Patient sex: M
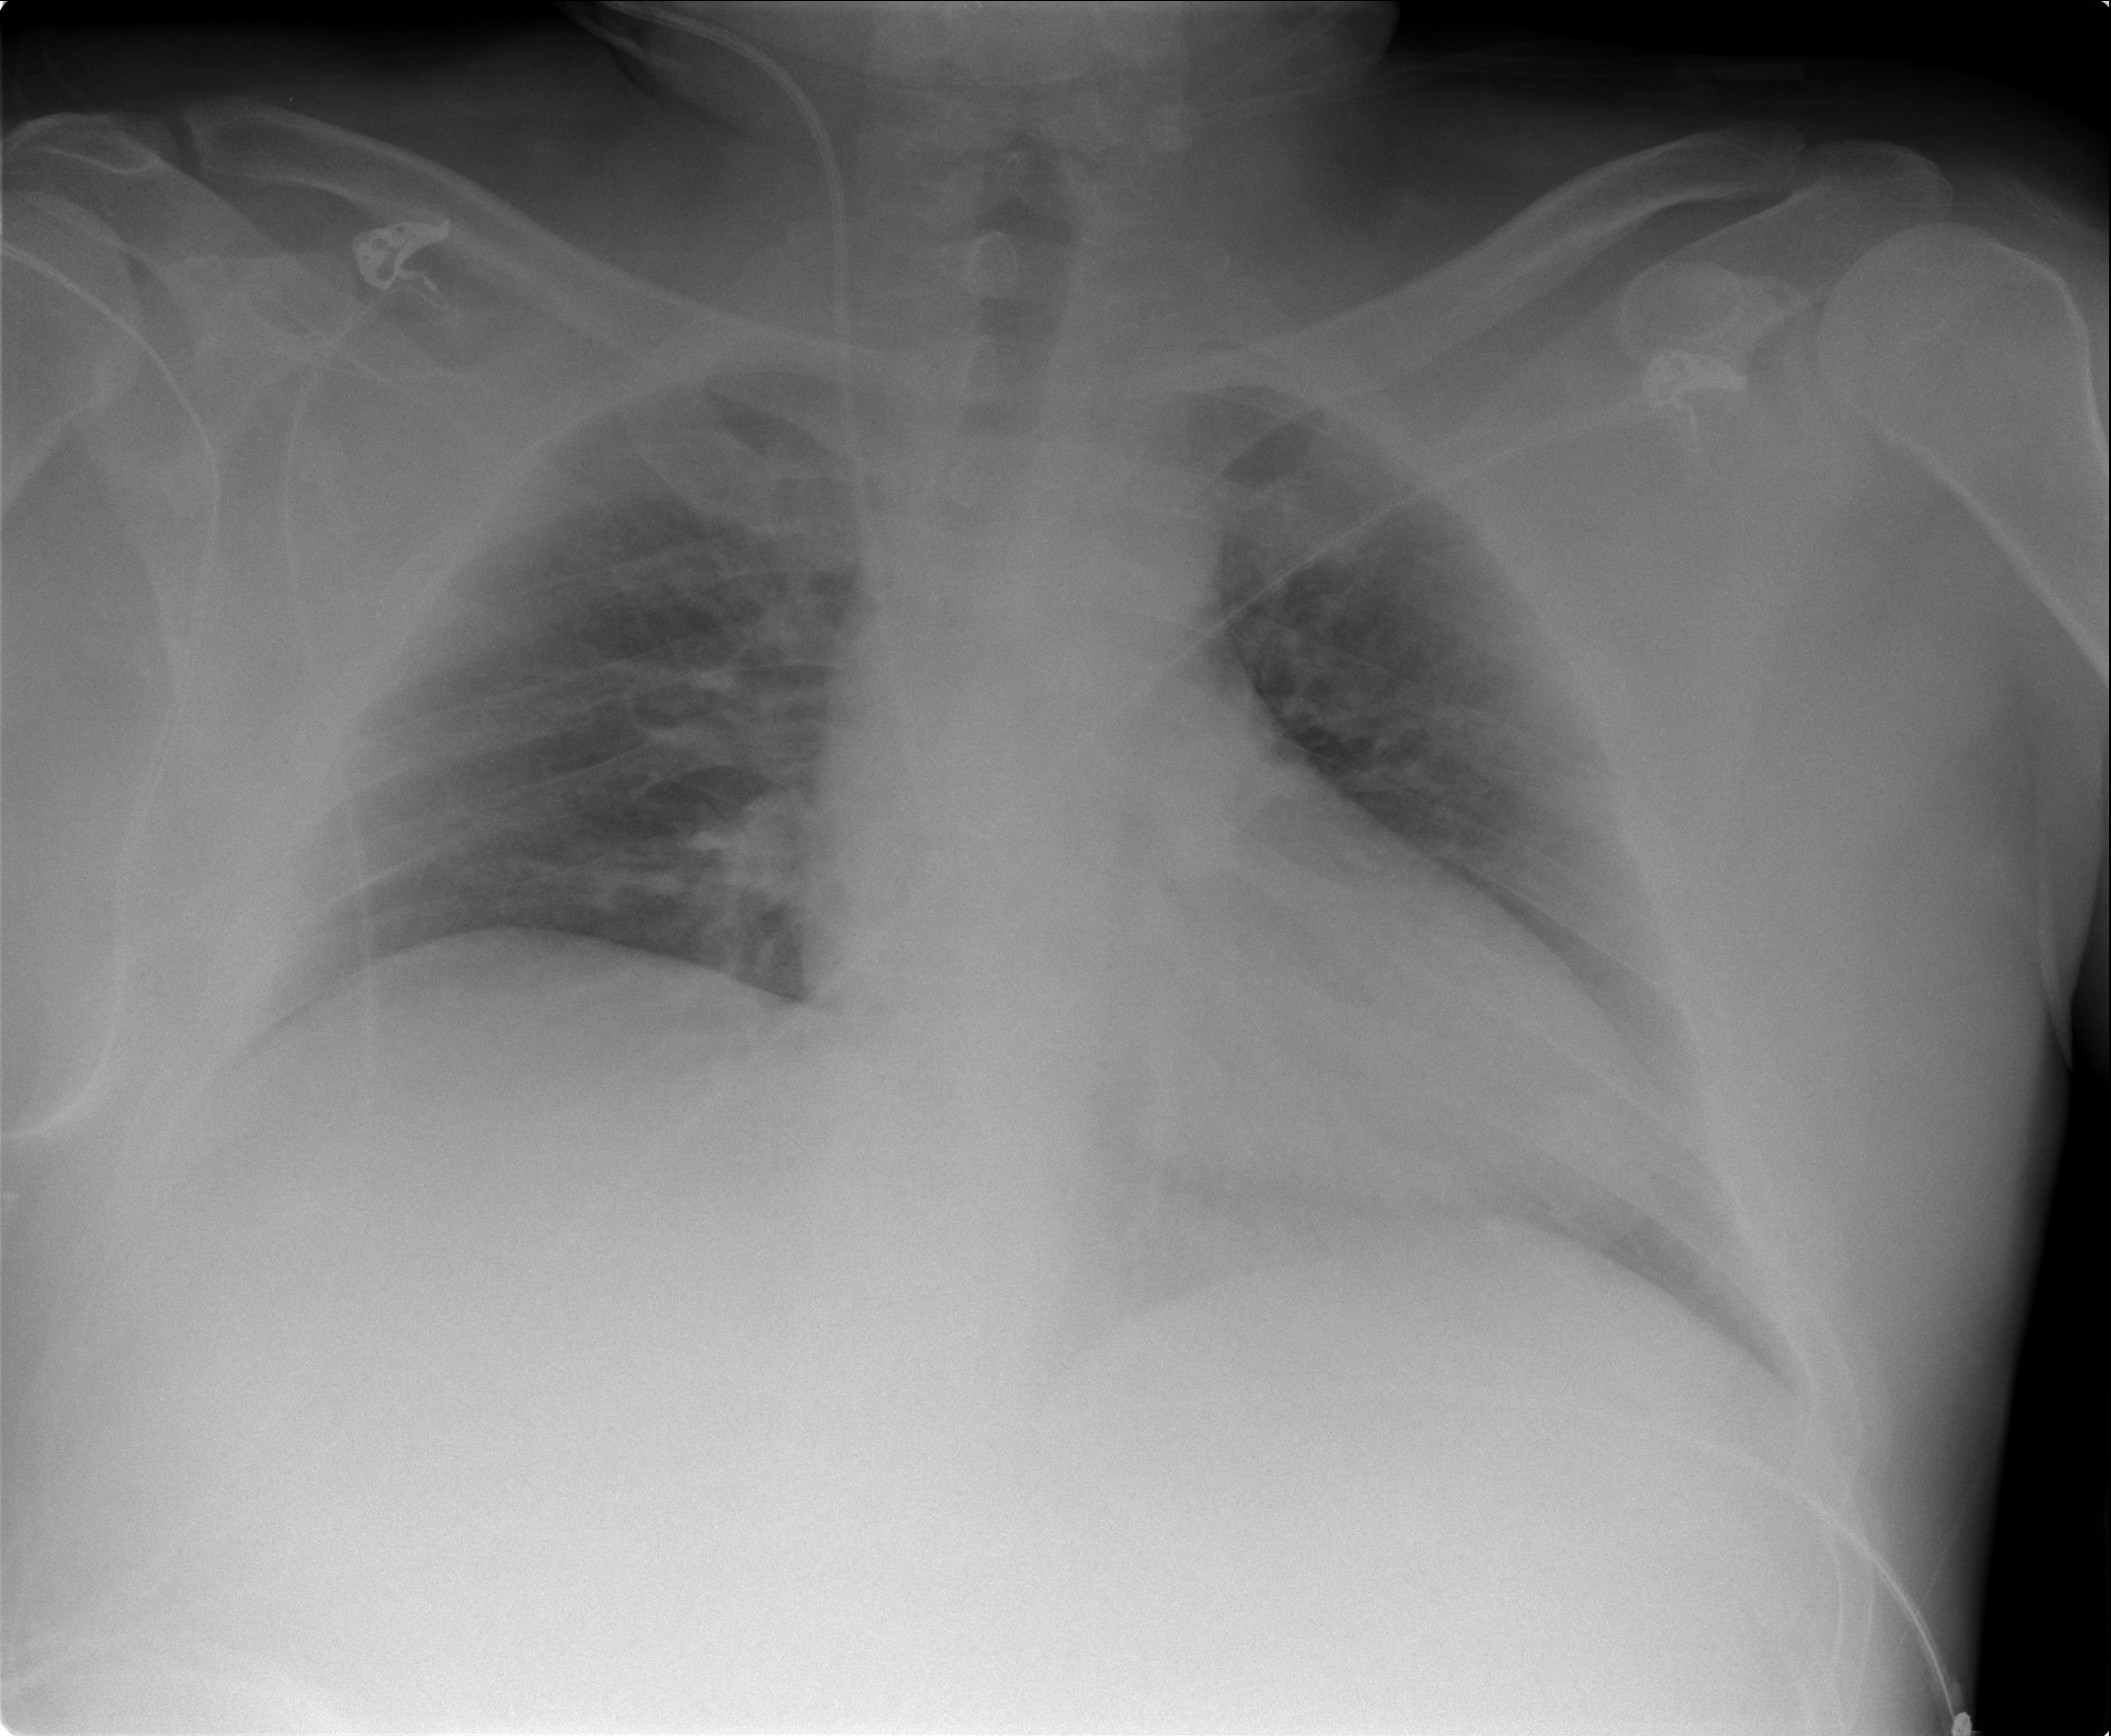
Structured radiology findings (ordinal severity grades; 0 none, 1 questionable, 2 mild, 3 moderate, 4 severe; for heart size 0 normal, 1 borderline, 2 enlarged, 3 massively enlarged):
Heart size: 0
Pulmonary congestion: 1
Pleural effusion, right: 0
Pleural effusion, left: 0
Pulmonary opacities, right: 0
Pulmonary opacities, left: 0
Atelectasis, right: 2
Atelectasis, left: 2